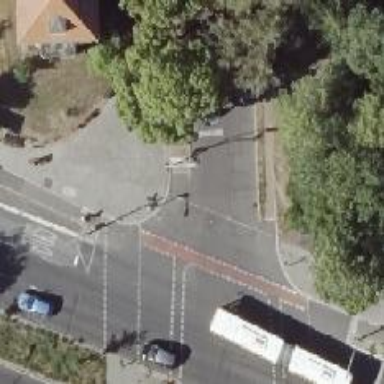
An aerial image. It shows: Asphalt cycleway with traffic signal crossing.